RGB frame:
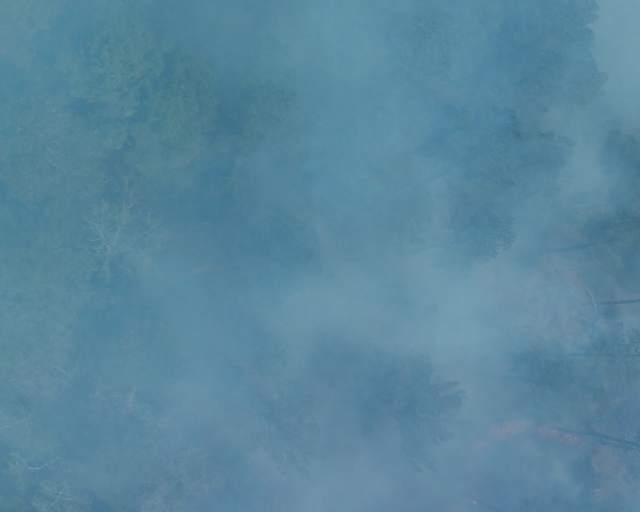
Thermal frame:
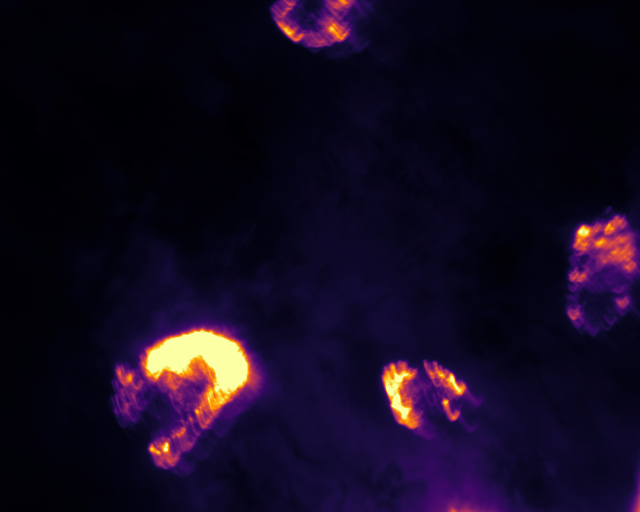
Captured: 2026-02-26 02:28:32
Pixels at or above 80 °C: 14134 (fraction of frame: 0.04313)